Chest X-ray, AP view. Patient: 54 years old, sex F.
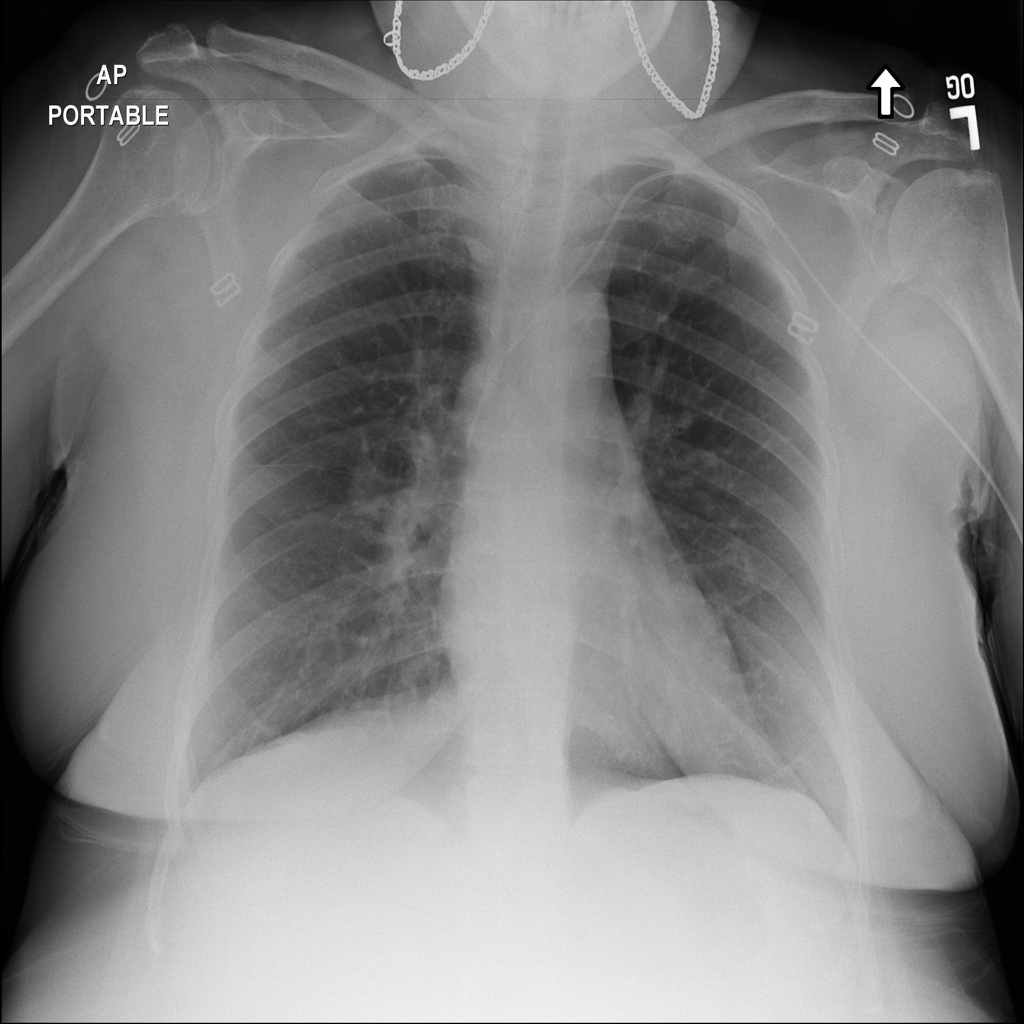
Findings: No Finding